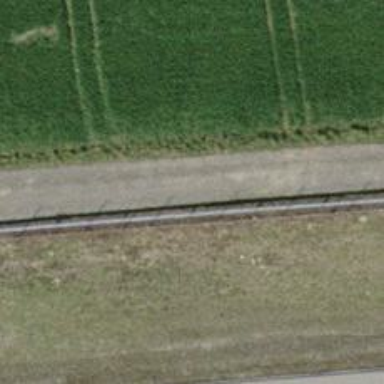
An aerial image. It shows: Compacted track road with grade3 tracktype.